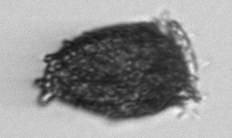
Label: Dinophysis_norvegica